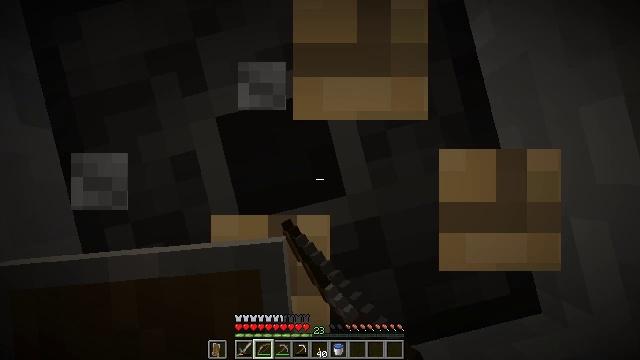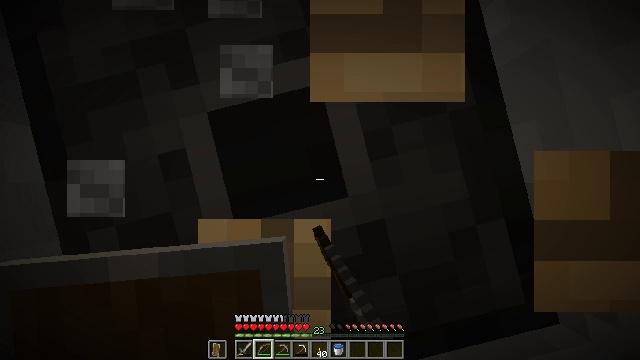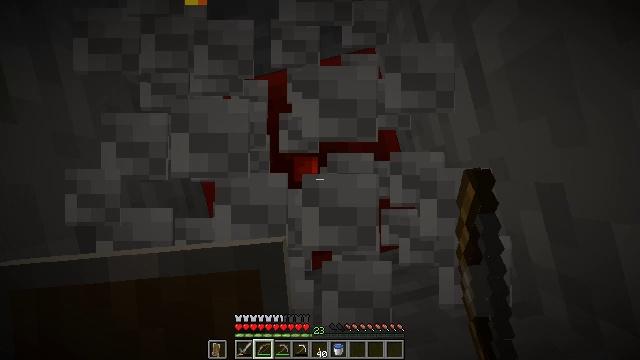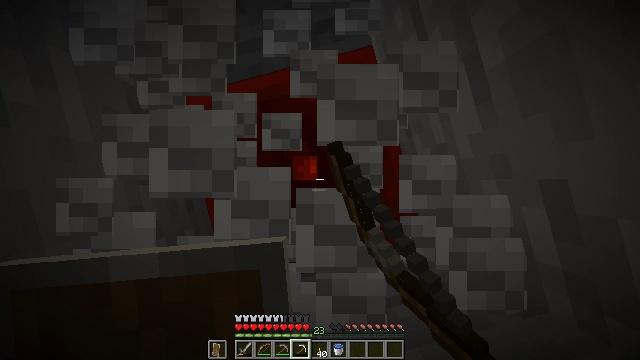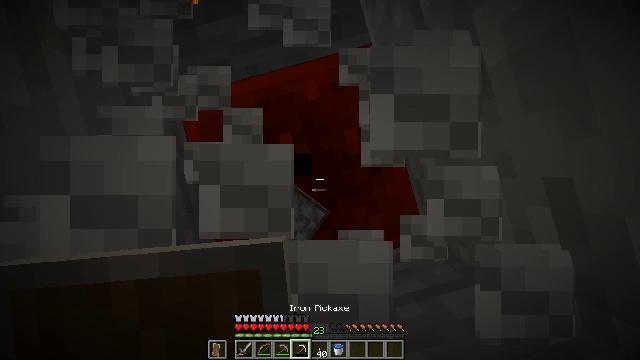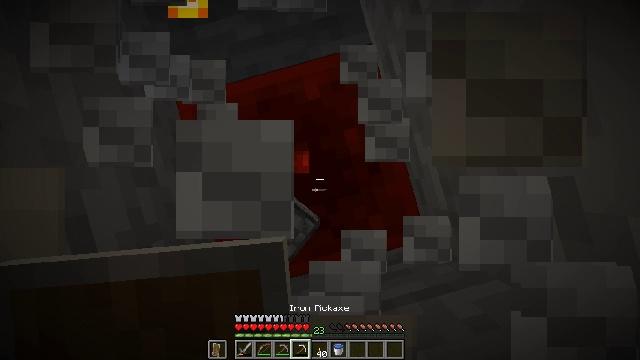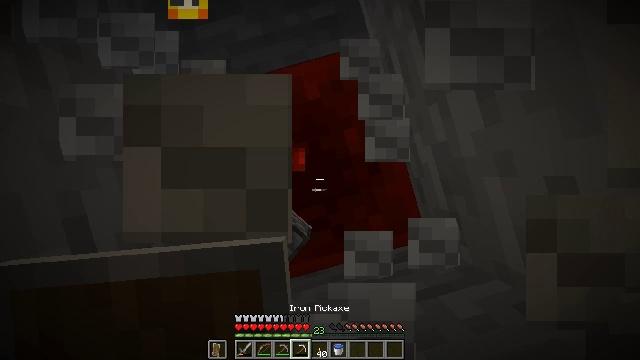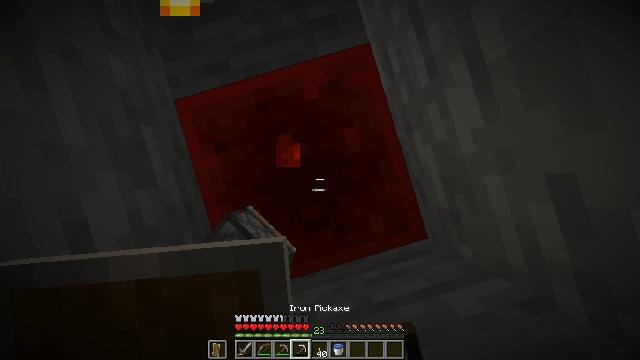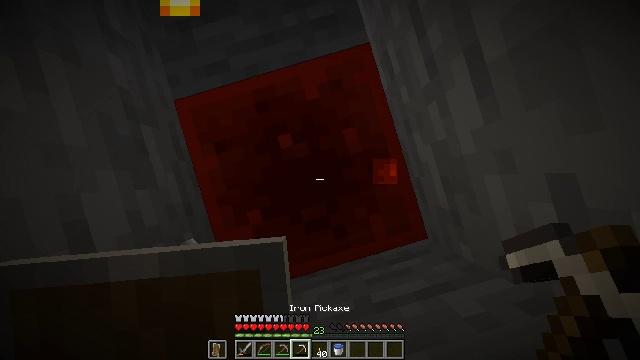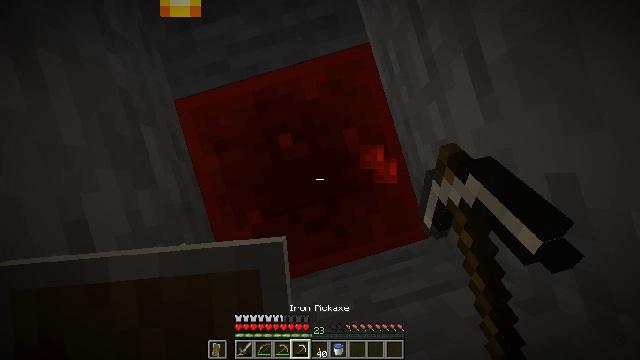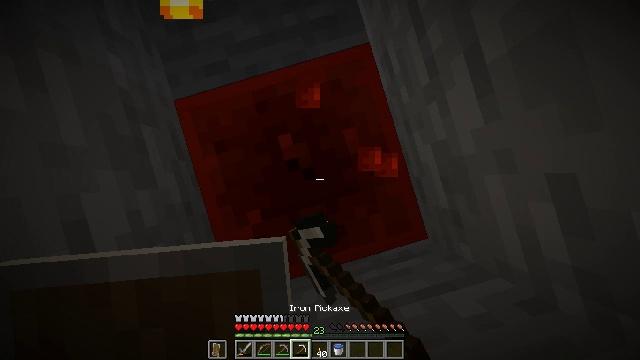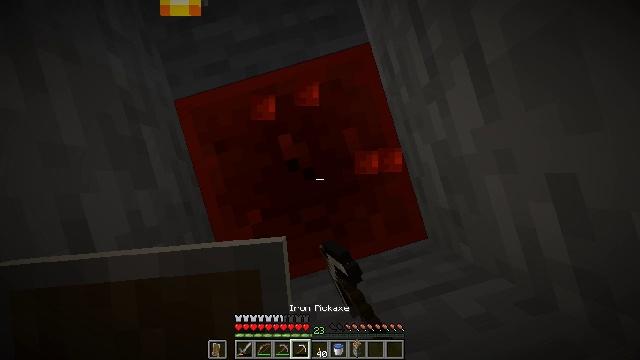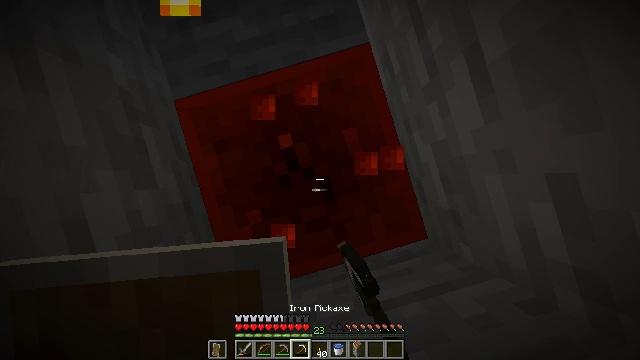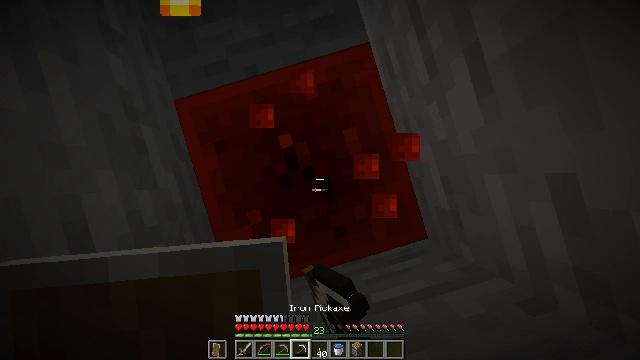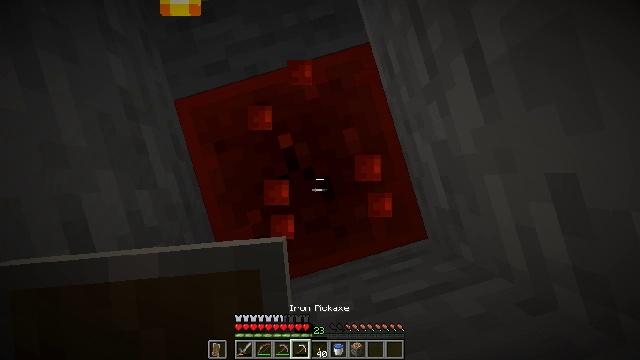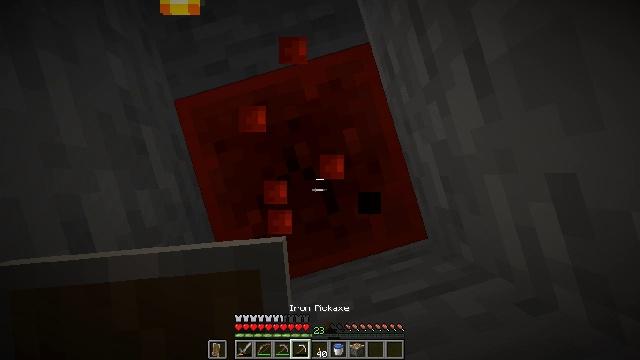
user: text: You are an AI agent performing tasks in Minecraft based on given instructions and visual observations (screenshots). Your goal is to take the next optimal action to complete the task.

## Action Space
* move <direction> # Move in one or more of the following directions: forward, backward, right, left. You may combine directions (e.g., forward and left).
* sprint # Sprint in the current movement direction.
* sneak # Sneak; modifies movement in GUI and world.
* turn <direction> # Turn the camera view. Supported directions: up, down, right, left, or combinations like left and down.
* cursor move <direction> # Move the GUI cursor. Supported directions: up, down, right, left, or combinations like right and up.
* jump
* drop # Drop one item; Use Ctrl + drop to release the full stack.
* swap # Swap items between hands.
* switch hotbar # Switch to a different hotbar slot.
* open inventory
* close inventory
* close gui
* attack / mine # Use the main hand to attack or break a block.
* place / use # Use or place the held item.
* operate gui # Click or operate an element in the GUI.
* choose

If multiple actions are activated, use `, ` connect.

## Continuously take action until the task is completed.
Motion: motion action
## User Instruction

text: Gather redstone block with a pickaxe.
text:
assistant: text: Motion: attack / mine
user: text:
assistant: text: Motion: attack / mine
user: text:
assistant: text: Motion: turn up, switch to hotbar 4
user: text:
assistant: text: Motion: switch to hotbar 4
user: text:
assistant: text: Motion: switch to hotbar 4
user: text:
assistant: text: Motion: no_op
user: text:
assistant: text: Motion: no_op
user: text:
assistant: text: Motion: attack / mine
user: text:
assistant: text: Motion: attack / mine
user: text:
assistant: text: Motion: attack / mine
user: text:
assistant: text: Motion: attack / mine
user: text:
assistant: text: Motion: attack / mine
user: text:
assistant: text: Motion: attack / mine
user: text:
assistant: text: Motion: attack / mine
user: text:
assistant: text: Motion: attack / mine
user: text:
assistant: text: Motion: attack / mine
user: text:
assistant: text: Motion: attack / mine
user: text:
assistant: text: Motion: attack / mine
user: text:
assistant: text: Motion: attack / mine
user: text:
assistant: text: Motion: attack / mine
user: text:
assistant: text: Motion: attack / mine
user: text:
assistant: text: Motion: attack / mine
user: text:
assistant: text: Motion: attack / mine
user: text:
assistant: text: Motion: attack / mine
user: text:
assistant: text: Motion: attack / mine
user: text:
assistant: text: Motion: attack / mine
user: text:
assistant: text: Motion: attack / mine
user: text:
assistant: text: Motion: attack / mine
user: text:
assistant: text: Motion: attack / mine
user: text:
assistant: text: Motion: attack / mine